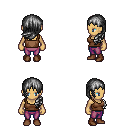
a pixel art fantasy rpg character, female body template, human, tanned skin, brown pirate shirt, magenta pants, gray left-swept hairstyle, brown shoes, four views (front, back, left, right), 2x2 character sprite sheet, small pixel art, hard edges, no anti-aliasing